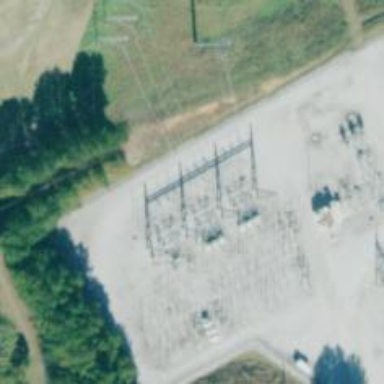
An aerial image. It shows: Switch used for power control.